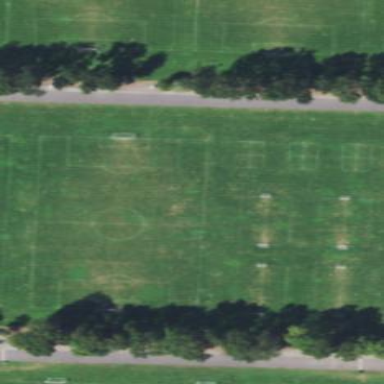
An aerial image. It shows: Soccer pitch designated for leisure and sports activities.